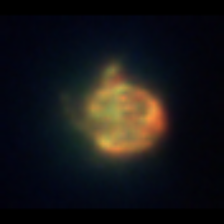
Taxon: Ciliates
Group: Other